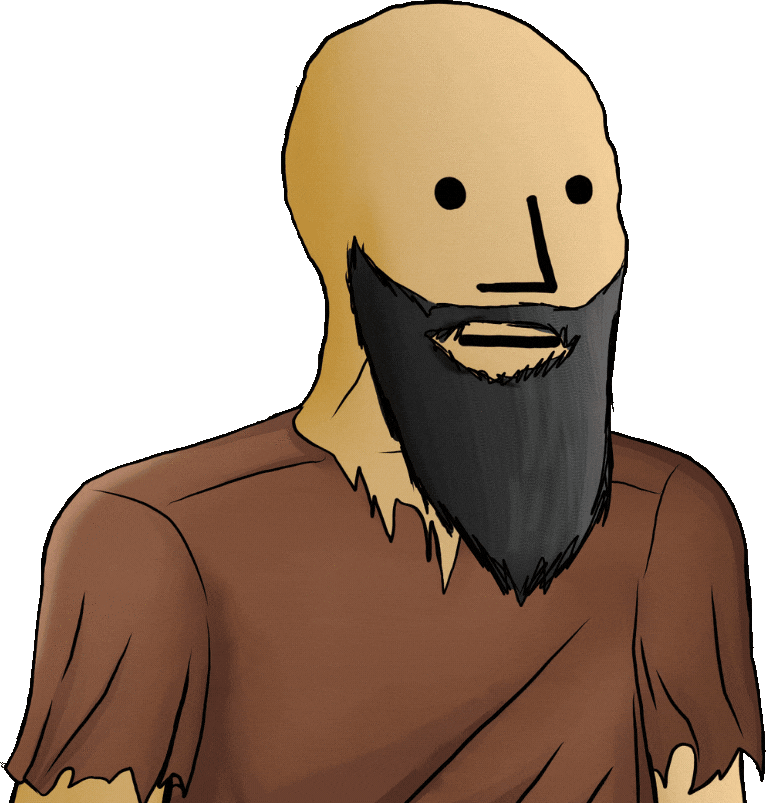
Label: 5_NPC